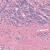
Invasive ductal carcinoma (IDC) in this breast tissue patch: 1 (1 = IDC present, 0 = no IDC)